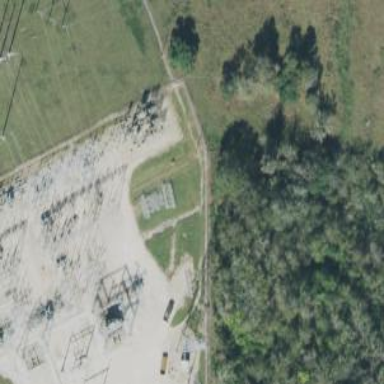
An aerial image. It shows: Switch used for power control.